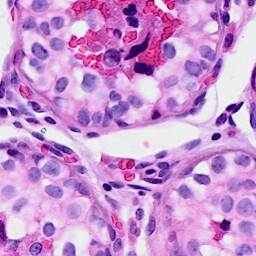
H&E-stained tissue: Breast